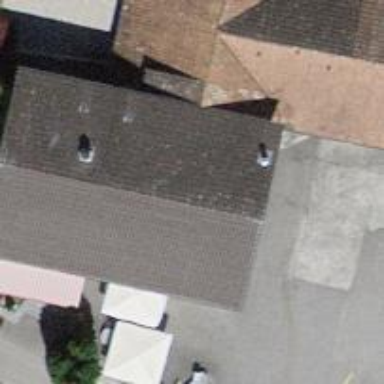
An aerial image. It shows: Bakery.